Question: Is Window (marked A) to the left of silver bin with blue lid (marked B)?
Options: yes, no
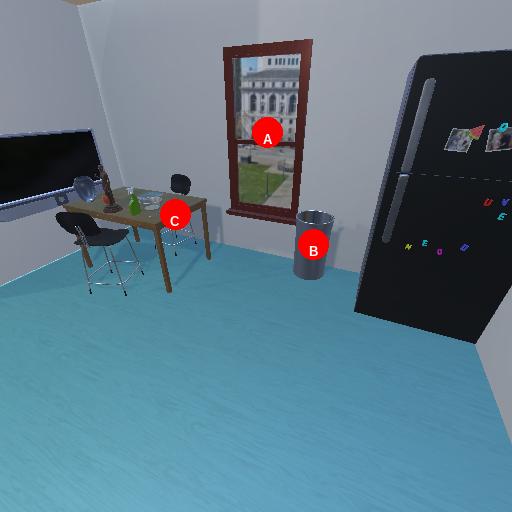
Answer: yes